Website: lowes
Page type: order-returns
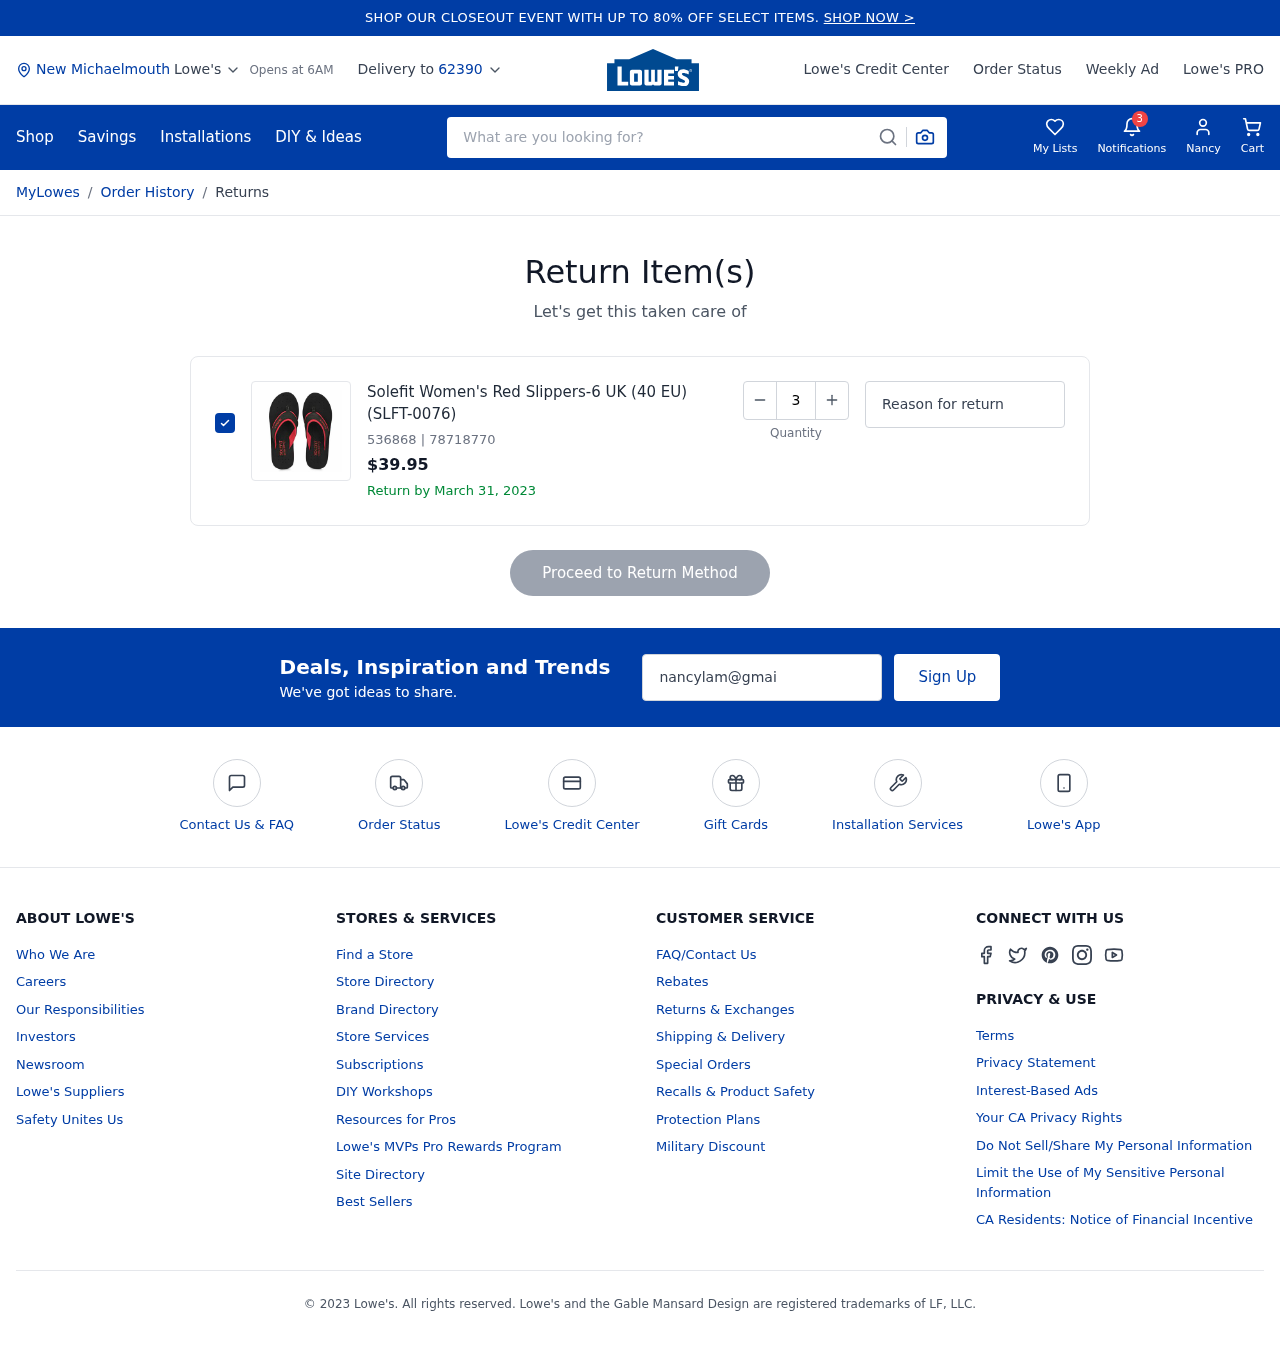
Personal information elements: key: PII_CITY
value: New Michaelmouth
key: PII_FIRSTNAME
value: Nancy
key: PII_POSTCODE
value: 62390
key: PII_EMAIL
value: nancylam@gmail.com
Product elements: key: PRODUCT1_NAME
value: Solefit Women's Red Slippers-6 UK (40 EU) (SLFT-0076)
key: PRODUCT1_PRICE
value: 39.95
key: PRODUCT1_ITEM_NUMBER
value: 536868
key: PRODUCT1_MODEL_NUMBER
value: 78718770
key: PRODUCT1_QUANTITY
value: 3
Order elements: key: ORDER_RETURN_BY_DATE
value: March 31, 2023